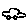
Label: car